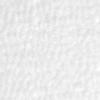
Label: no_change